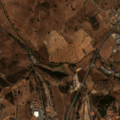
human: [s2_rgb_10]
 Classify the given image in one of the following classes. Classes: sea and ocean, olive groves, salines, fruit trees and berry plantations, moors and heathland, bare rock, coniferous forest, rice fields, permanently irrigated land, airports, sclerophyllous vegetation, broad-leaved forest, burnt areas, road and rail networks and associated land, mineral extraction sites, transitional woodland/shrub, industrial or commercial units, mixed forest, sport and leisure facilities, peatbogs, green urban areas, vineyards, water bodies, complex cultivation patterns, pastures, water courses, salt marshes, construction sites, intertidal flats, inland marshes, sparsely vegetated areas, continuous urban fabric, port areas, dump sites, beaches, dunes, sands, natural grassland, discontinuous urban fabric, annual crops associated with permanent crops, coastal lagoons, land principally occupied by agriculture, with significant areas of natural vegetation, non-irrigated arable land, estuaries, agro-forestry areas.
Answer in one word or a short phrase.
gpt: continuous urban fabric, discontinuous urban fabric, non-irrigated arable land, complex cultivation patterns, transitional woodland/shrub